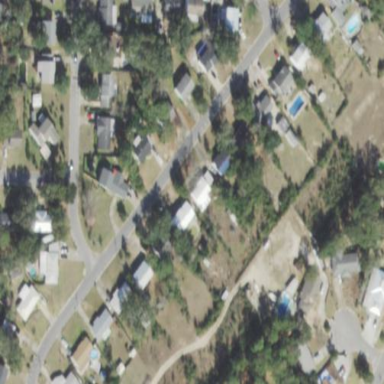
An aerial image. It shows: Residential area composed of single-family homes.